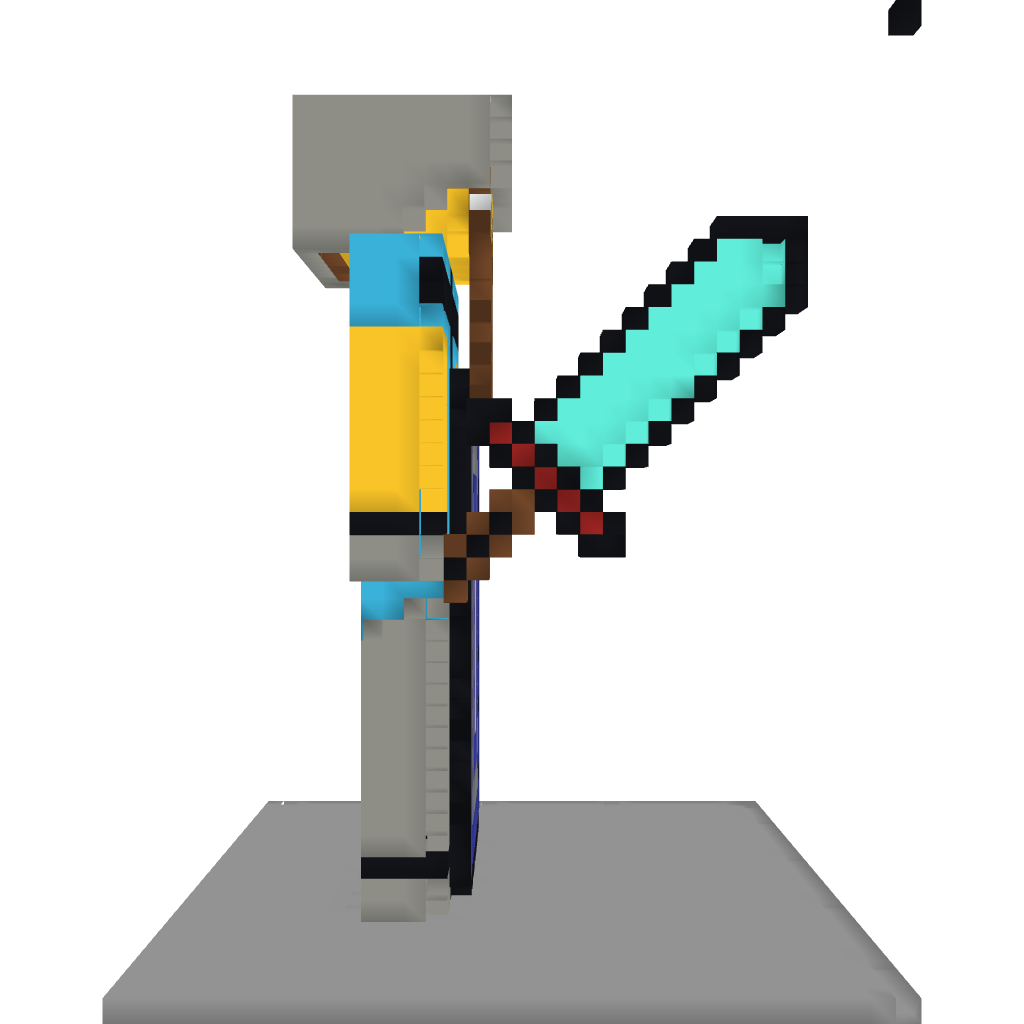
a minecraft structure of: Zwergenkönig